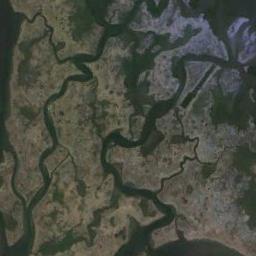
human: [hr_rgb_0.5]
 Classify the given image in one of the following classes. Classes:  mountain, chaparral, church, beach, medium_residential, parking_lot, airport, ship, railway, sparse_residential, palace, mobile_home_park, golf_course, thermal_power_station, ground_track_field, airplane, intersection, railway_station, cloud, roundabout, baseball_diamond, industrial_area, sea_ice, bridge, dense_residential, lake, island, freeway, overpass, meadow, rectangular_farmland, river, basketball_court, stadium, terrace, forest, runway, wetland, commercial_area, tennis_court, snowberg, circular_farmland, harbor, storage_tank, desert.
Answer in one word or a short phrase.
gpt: wetland